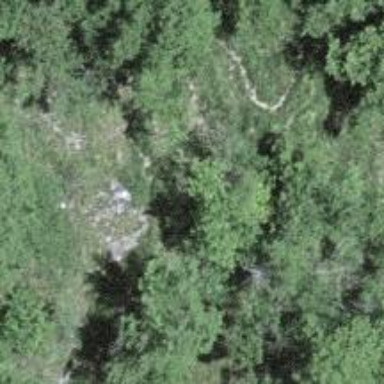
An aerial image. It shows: Path.